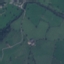
Label: Pasture